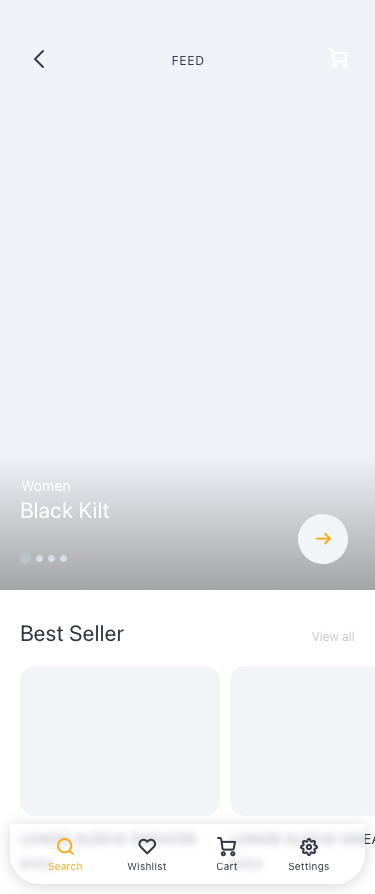
Text in this UI design:
Longie Sleeve Sweater
$450
Longie Sleeve Sweater
$450
View all
Best Seller
Black Kilt
Women
FEED